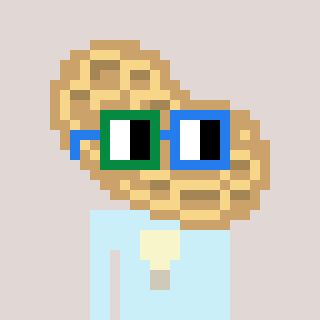
a pixel art character with square green and blue glasses, a peanut-shaped head and a cold-colored body on a warm background